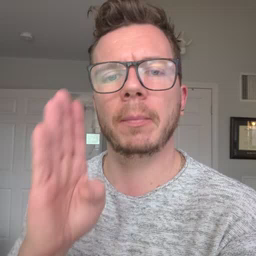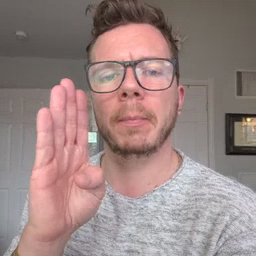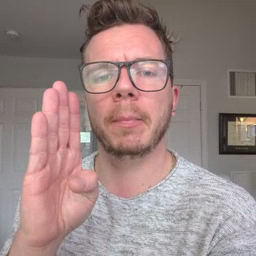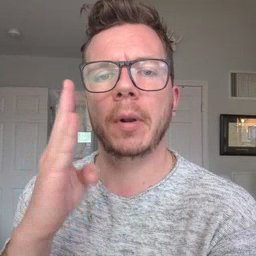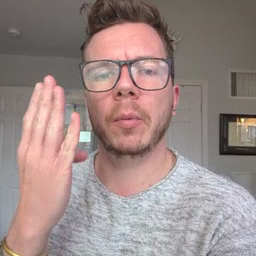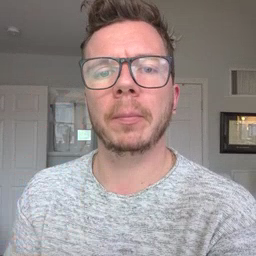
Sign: blue